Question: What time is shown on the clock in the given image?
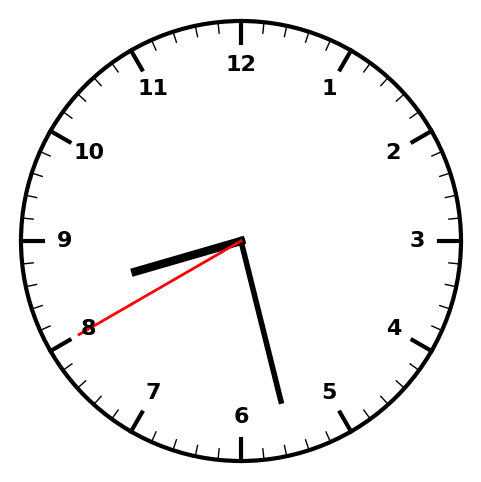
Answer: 08:27:40